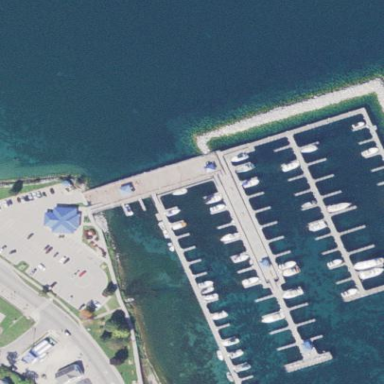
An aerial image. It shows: Marina on leisure land.